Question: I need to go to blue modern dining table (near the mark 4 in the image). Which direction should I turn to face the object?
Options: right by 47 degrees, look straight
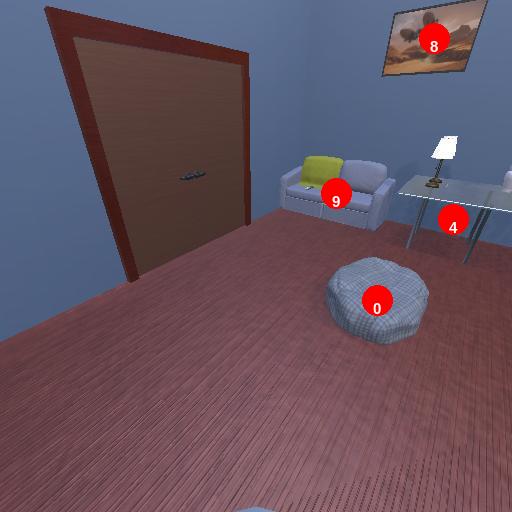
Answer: right by 47 degrees